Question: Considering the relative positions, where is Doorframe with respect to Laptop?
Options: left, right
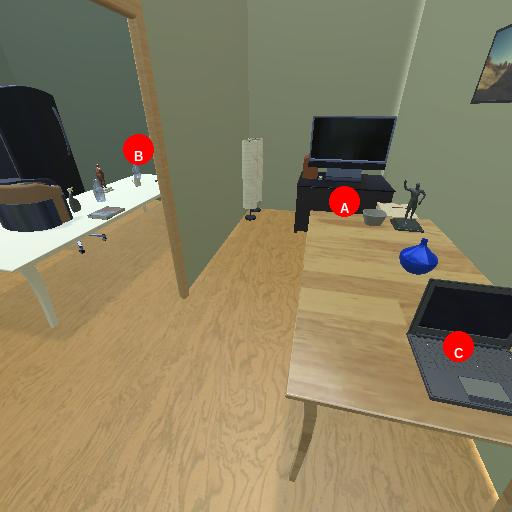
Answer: left